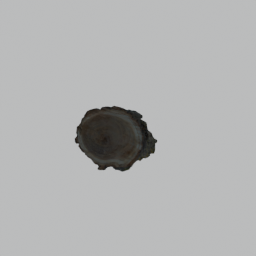
Label: nature